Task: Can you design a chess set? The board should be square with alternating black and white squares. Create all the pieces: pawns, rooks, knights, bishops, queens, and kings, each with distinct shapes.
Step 4133:
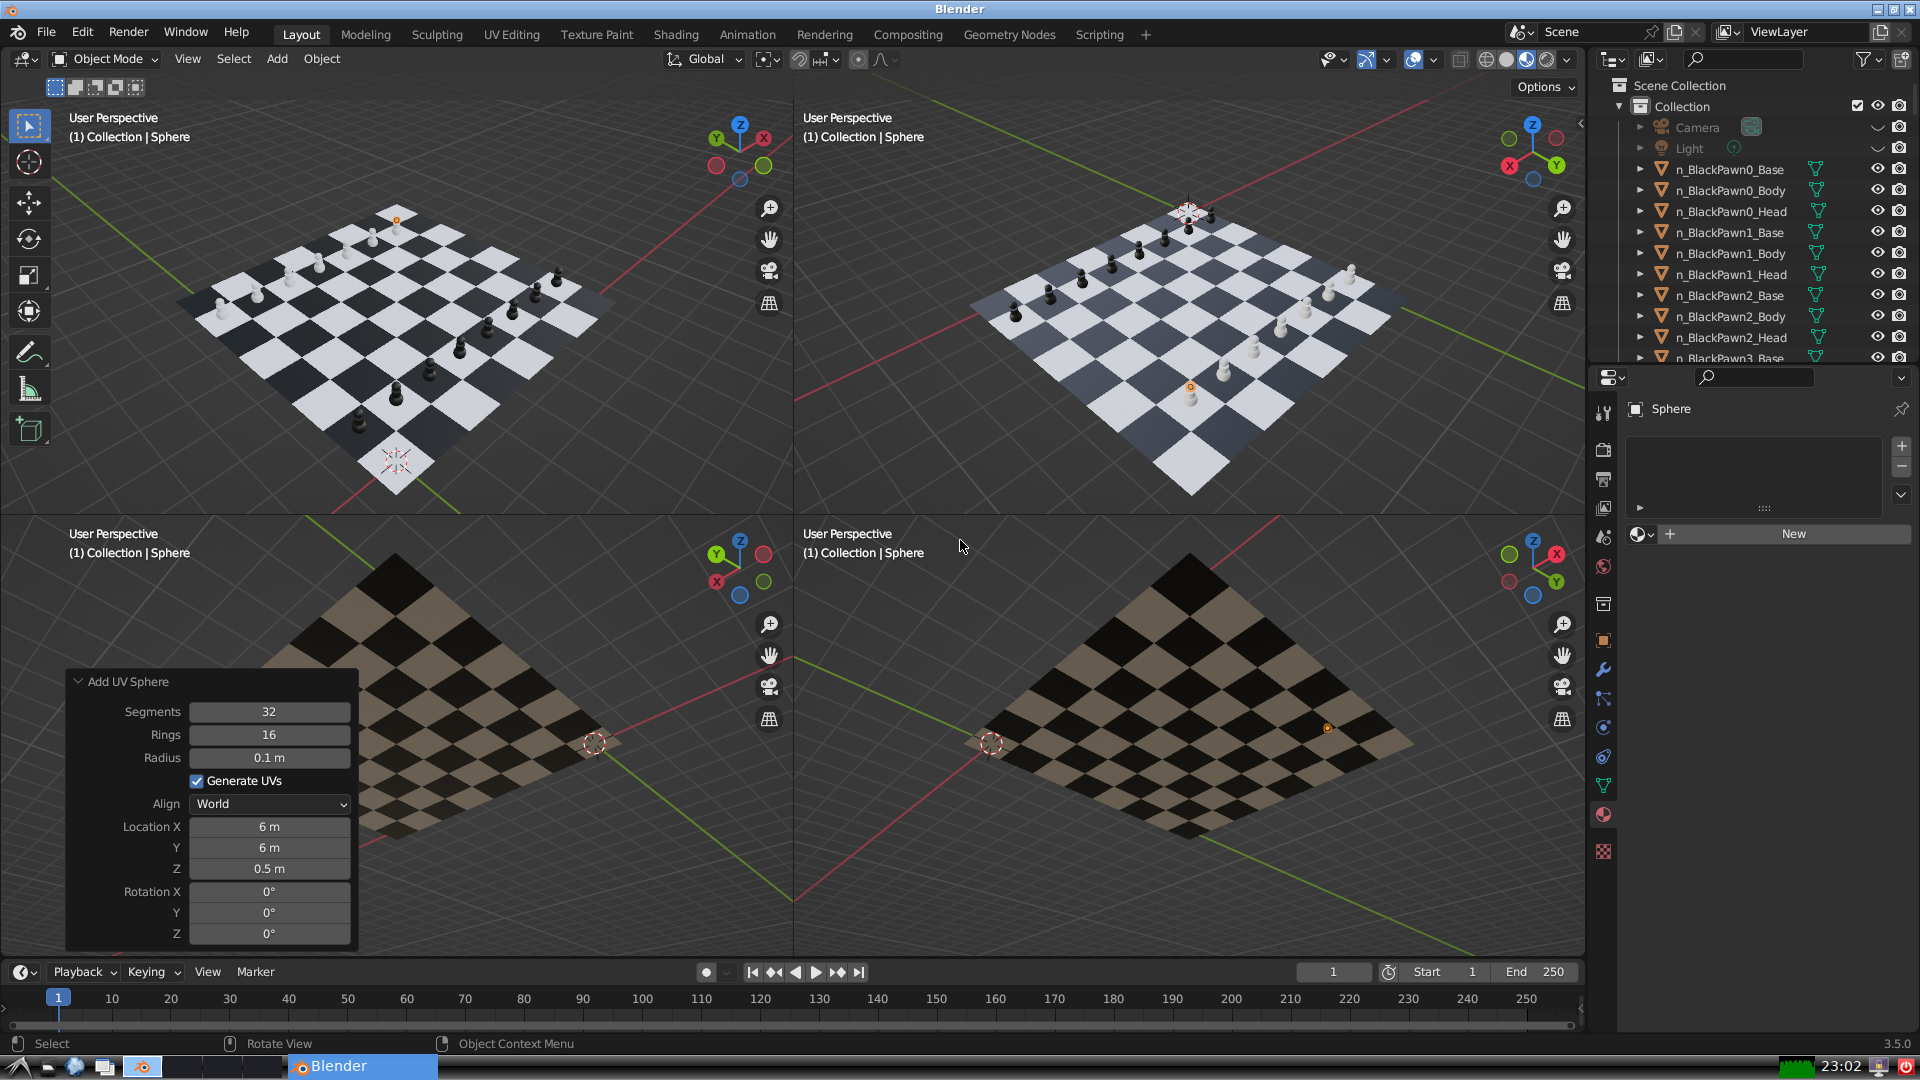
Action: {"key_press": ['Ctrl, Home']}